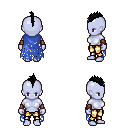
a pixel art fantasy rpg character, female body template, dark elf, purple skin, blue tattered cape, gold greaves, black mohawk hairstyle, cloth bracers, four views (front, back, left, right), 2x2 character sprite sheet, small pixel art, hard edges, no anti-aliasing